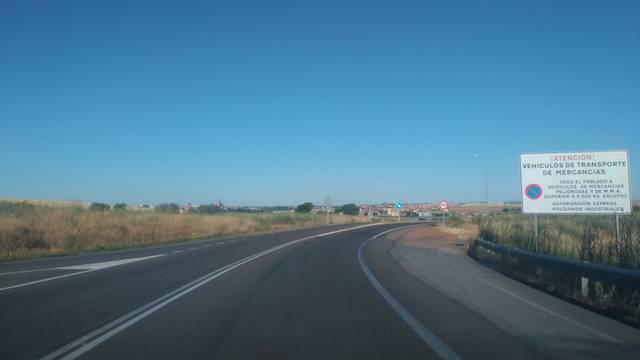
Region: Spain
Coordinates: 40.959, -5.719